Question: I have a table function (table_view.php)
'''
<!DOCTYPE html>
<html>
<head>
<link rel="stylesheet" type="text/css" href="test_coding_rosa/table_design2.css">
</head>
<body>
<?php
$row_id="";
if($_GET['page']==1 || isset($_GET['page'])==false){
$row_id=1;
}elseif (isset($_GET['page']) && $_GET['page']>1) {
$row_id=($_GET['page']-1)."1";
}
$doc = JFactory::getDocument();
$doc->addScript('http://code.jquery.com/jquery-1.11.0.min.js');
$doc->addScript('http://datatables.net/download/build/nightly/jquery.dataTables.js');
$doc->addScriptDeclaration('
jQuery(document).ready( function () {
jQuery("#main-table").DataTable();
});
');
?>
<h1><?php echo $this->title ?></h1>
<table id="main-table" border="<?php echo $this->tableBorder ?>" class="display" <?php if(!empty($this->tableWidth)) echo 'width="'.$this->tableWidth.'"';?> >
<thead>
<?php
if(!$this->hideHeaderTable)
{
if($_GET['t']!='maklumat_ringkas'){
echo "<tr><th width='10px'>Bil</th>";
}
foreach($this->tableData[0] as $key=>$tableHeader)
{
?>
<th width="<?php echo $this->tableData[1][$key] ?>" scope="col"><?php echo $this->tableData[0][$key] ?></th>
<?php
}
?>
</tr>
</thead>
<?php
}
$lenData = count($this->tableData);
for ($j=3;$j < $lenData; ++$j)
{
?>
<tbody>
<tr class="centertable" <?php if($j % 2==1) echo 'bgcolor="#EFF4FB"'?>><?php if($_GET['t']!='maklumat_ringkas'){echo "<td>".$row_id++."</td>";}?>
<?php
foreach($this->tableData[0] as $key=>$tableHeader)
{
?>
<td width="<?php echo $this->tableData[1][$key] ?>" <?php echo $this->tableData[2][$key] ?>><?php echo stripslashes($this->tableData[$j][$key]) ?></td>
<?php
}
?>
</tr>
</tbody>
<?php
}
?>
</table>
</body>
</html>
'''
This table_view.php is the default table for all data in the site. As you can see in the photo below, there are multiple tables being called from table_view.php.
The problem here is, I wanted to use DataTables.net to include the pagination of the tables. However, only the first table has been successfully implemented with DataTables.net plugin.

How can I implement it on all of the tables? Since all the tables are being called from the same function file (table_view.php), the table id is the same.
UPDATED declaration
'''
$doc = JFactory::getDocument();
$doc->addScriptDeclaration("
jQuery('[id='main-table']').each(function(i,e) {
var id=jQuery(this).attr('id');
jQuery(this).attr('id', id+'_'+i);
jQuery(this).addClass('datatable-identifier');
}); ");
$doc->addScript('http://code.jquery.com/jquery-1.11.0.min.js');
$doc->addScript('http://datatables.net/download/build/nightly/jquery.dataTables.js');
$doc->addScriptDeclaration('
jQuery(document).ready( function () {
jQuery(".datatable-identifier").dataTable();
} );
'''
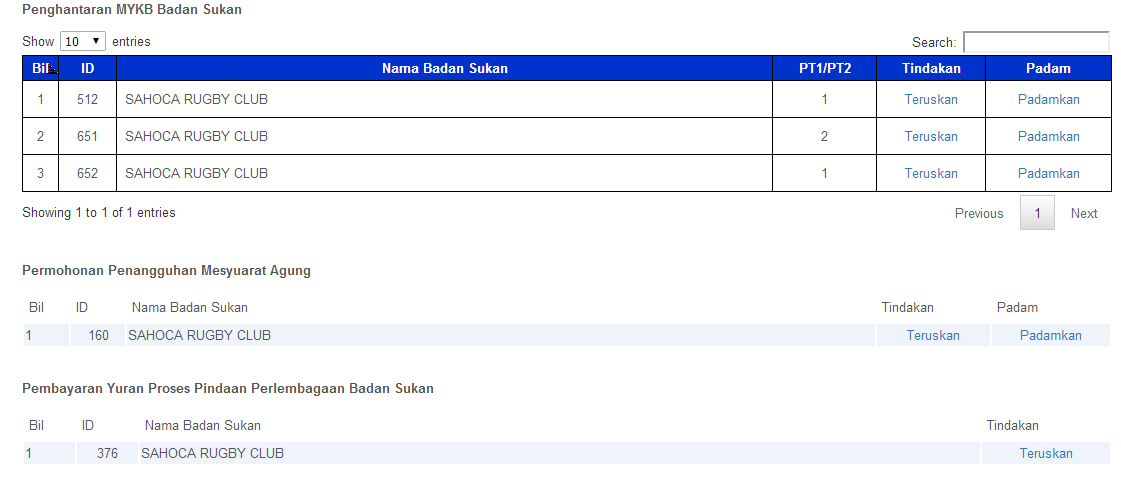
Answer: Having multiple elements with the same 'id' is a very bad habit :) You should really try to avoid it. Though HTML is forgiving, it results as you see in all kind of problems when trying to access elements in javascript.
If it is impossible to avoid, you could run the following function before calling 'dataTable()' :
'''
jQuery('[id="main-table"]').each(function(i,e) {
var id=jQuery(this).attr('id');
jQuery(this).attr('id', id+'_'+i);
jQuery(this).addClass('datatable-identifier');
});
'''
This will rename the table id's to 'main-table_1', 'main-table_2' and so on. The class 'datatable-identifier' is just a dummy class used when initializing the dataTables, change your code to :
'''
jQuery(document).ready( function () {
jQuery(".datatable-identifier").dataTable();
});
'''